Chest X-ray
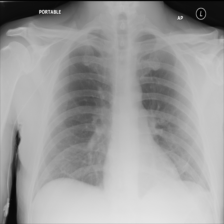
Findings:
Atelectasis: negative
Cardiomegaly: negative
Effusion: negative
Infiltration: negative
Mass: negative
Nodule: negative
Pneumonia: negative
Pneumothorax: negative
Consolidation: negative
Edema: negative
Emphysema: negative
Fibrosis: negative
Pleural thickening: negative
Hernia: negative